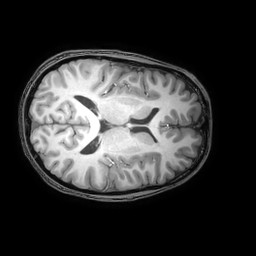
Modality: T1w
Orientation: axial
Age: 25
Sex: male
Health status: healthy
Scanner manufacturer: philips
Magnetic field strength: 3 T
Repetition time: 0.0079 s
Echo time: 0.0035 s